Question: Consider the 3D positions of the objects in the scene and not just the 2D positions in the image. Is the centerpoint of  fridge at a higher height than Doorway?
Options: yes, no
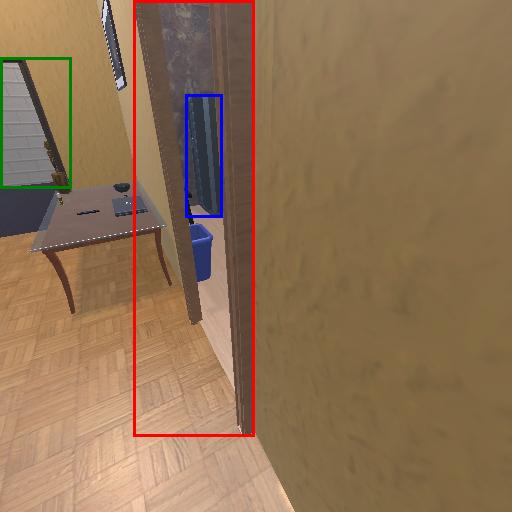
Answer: yes